Field crop: maize
Growth stage: 2
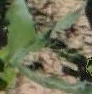
Species: maize